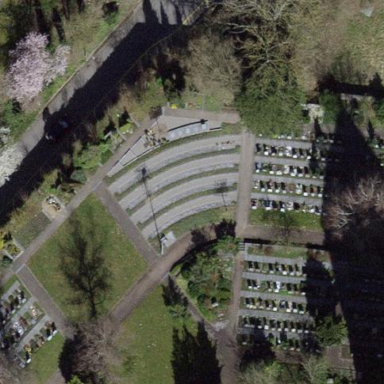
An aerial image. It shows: Cemetery.